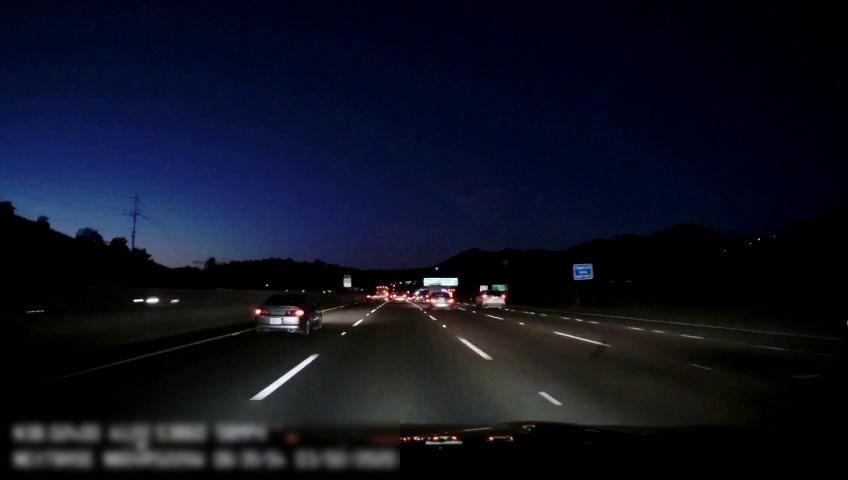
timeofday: Night
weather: Other
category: Drivable Space
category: Vehicles | Bus
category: Vehicles | Car
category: Vehicles | Car
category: Vehicles | Car
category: Vehicles | SUV
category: Vehicles | Car
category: Vehicles | Car
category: Lanes | Alternate Lane
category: Lanes | Current Lane
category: Lanes | Current Lane
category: Lanes | Alternate Lane
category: Lanes | Alternate Lane
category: Lanes | Alternate Lane
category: Traffic | Signs
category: Traffic | Signs
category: Traffic | Signs